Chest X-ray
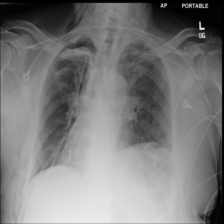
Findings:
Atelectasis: negative
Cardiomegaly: negative
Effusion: negative
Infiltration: negative
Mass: negative
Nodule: negative
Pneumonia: negative
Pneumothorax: negative
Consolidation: negative
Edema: negative
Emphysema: negative
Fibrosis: negative
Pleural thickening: negative
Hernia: negative